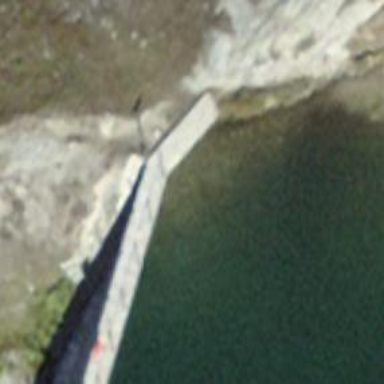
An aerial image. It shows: Path alongside dam.